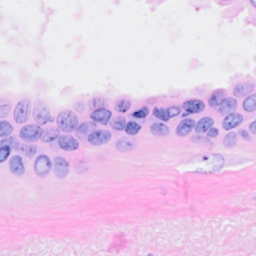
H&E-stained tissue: Breast